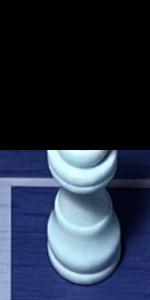
Label: King_White